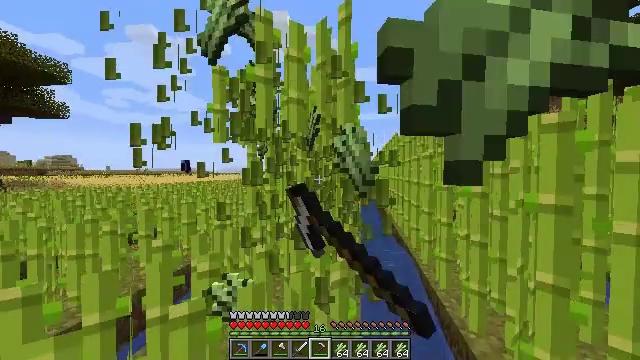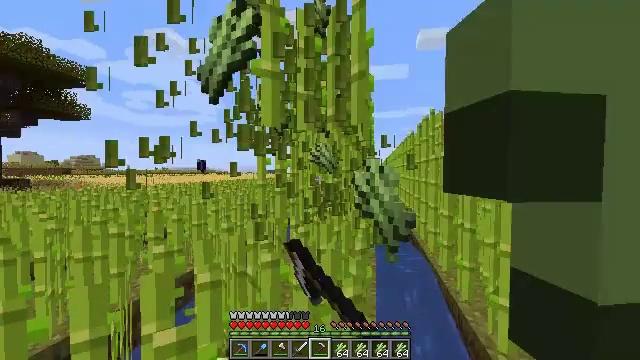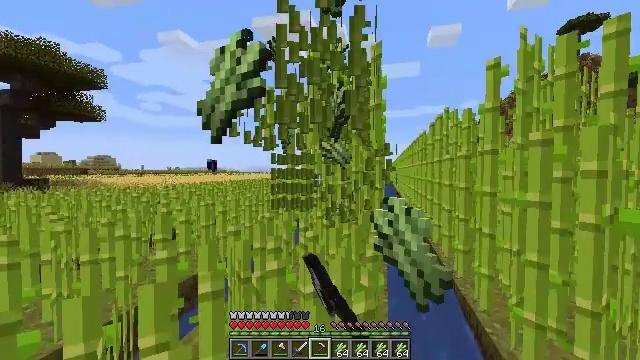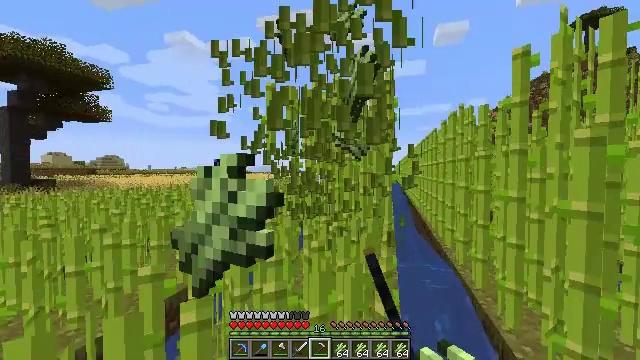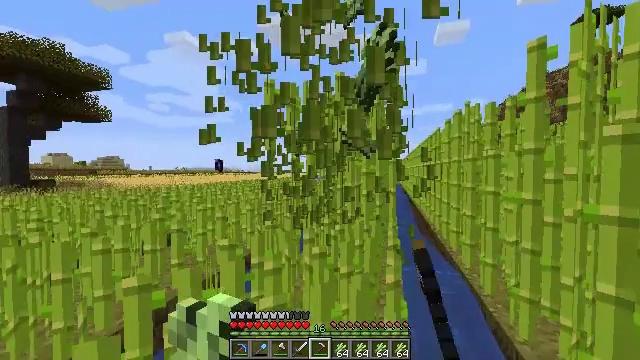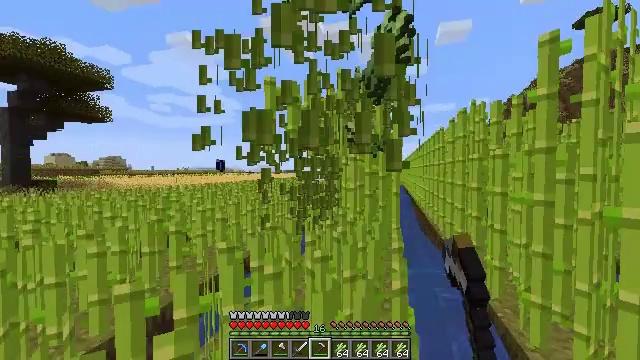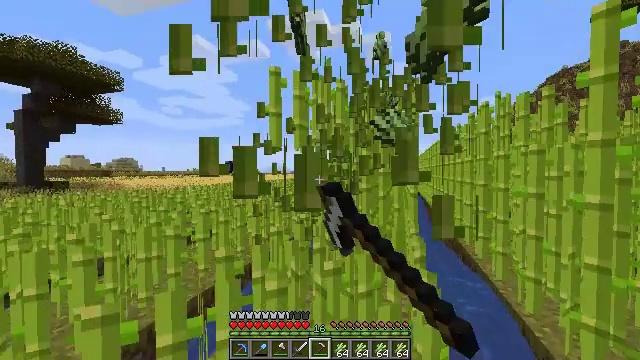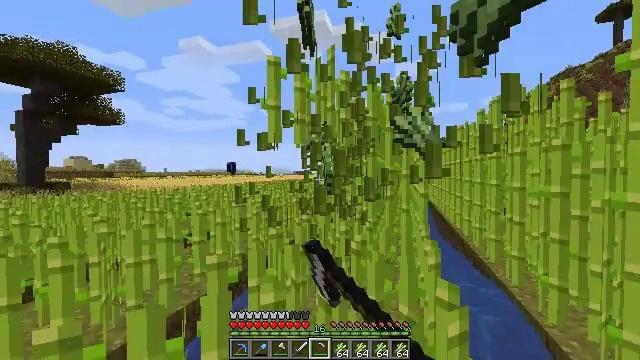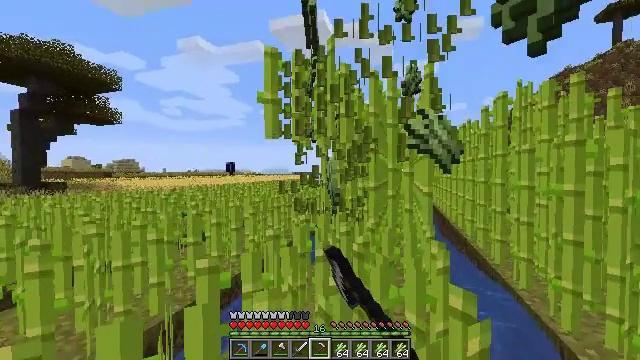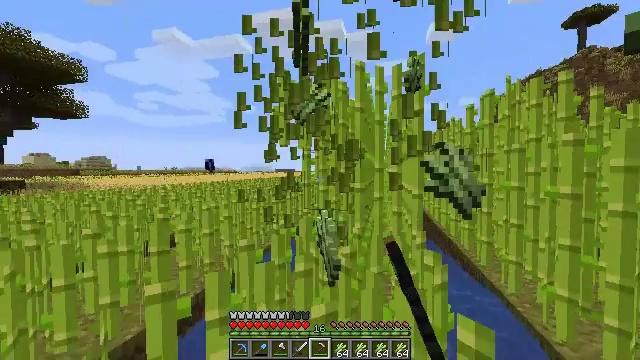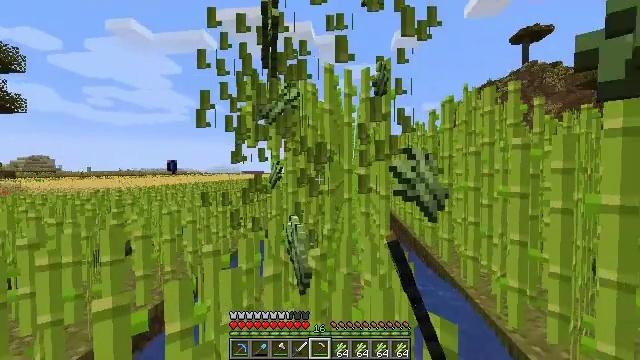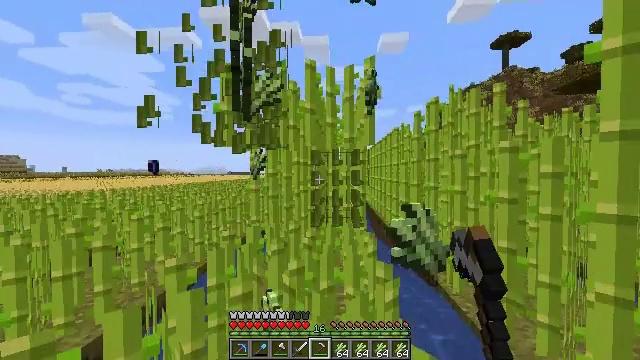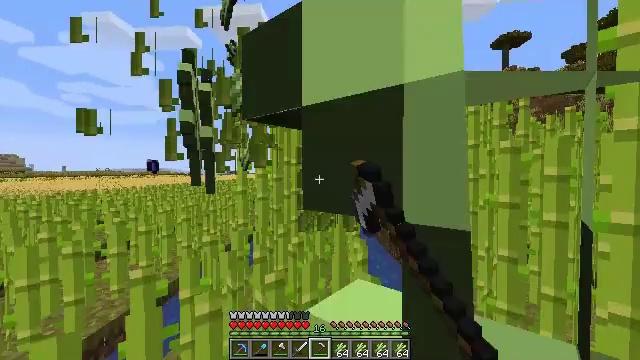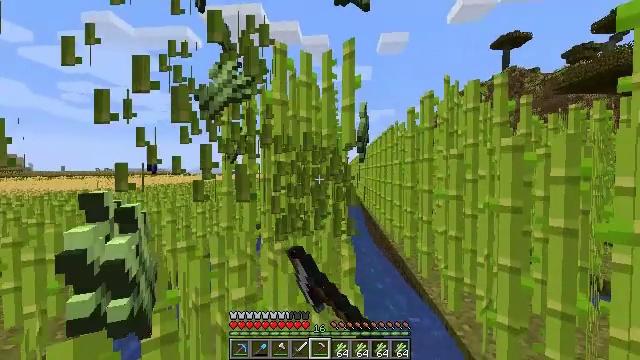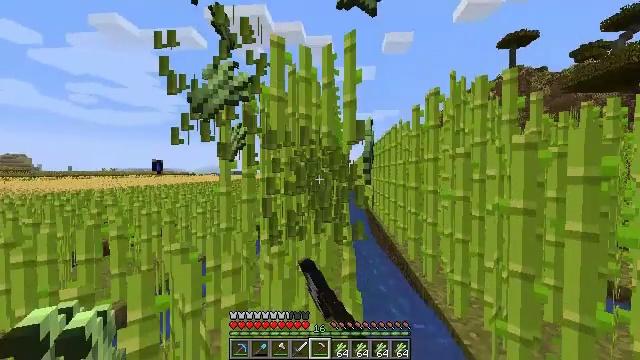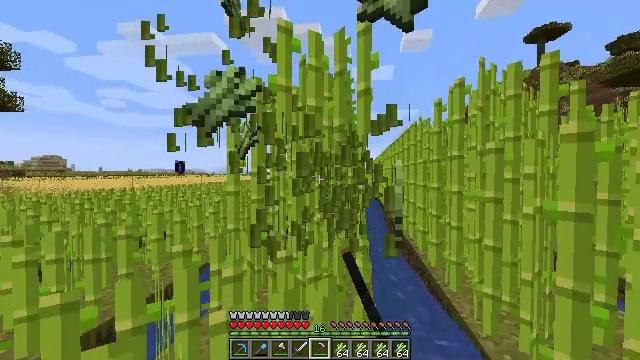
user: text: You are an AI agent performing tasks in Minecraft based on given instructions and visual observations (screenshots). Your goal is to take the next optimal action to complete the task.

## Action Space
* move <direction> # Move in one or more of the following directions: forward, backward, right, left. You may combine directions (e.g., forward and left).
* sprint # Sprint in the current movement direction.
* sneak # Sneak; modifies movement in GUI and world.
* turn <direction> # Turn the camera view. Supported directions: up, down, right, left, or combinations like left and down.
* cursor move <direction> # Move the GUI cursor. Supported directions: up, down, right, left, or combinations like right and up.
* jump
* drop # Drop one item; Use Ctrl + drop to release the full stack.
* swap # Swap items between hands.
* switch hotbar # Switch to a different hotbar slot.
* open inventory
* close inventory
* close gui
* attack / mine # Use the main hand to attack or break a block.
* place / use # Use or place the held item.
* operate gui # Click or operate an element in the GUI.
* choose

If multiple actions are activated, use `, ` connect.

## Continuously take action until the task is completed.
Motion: motion action
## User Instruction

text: Harvest sugar cane from the plant.
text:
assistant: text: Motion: move forward, turn left, attack / mine
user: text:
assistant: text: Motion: move forward, turn left, attack / mine
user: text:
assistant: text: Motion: move forward, turn left, attack / mine
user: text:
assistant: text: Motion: move forward, attack / mine
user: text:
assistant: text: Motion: move forward, attack / mine
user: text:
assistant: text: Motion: move forward, turn left, attack / mine
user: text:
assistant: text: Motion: move forward, attack / mine
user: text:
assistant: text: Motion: move forward, attack / mine
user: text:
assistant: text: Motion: move forward, turn right, attack / mine
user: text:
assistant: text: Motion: move forward and move right, turn right, attack / mine
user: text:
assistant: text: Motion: move forward and move right, turn right, attack / mine
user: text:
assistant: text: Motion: move forward and move right, attack / mine
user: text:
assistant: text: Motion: move forward, attack / mine
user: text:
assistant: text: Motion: move forward, attack / mine
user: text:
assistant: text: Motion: move forward, turn left, attack / mine
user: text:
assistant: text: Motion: move forward, turn left, attack / mine
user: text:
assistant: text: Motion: move forward, turn left, attack / mine
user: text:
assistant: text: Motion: move forward, attack / mine
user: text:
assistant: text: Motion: move forward, attack / mine
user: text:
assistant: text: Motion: move forward, attack / mine
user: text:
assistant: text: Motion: move forward, attack / mine
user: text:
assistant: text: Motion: move forward, attack / mine
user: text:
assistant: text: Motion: move forward, attack / mine
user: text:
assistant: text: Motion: move forward, turn right, attack / mine
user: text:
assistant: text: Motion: move forward and move right, turn right, attack / mine
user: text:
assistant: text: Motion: move forward and move right, turn right, attack / mine
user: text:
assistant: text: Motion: move forward and move right, attack / mine
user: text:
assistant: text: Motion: move forward, attack / mine
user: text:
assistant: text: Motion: move forward, turn left, attack / mine
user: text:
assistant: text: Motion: move forward, turn left, attack / mine